Question: Normally Table data bind from top to bottom with column headers at the top of the table.Is there way to change the data binding from left to right and headers in the first column of the table?

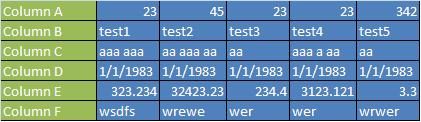
Answer: You can't automatically' do this is asp.net. You need to transform/pivot your data into the form you need. This is also called a crosstab report.
There are a few options:
1. DIY - Loop through the rows in your source data and manually transform it.
2. Do the pivot in SQL Server. Here is a simple example on SO.
3. Use a 3rd-party pivot table control to do the hard work for you. eg Devexpress has fantastic asp.net pivottable control. There are other out there too. Unfortunately they are not free.